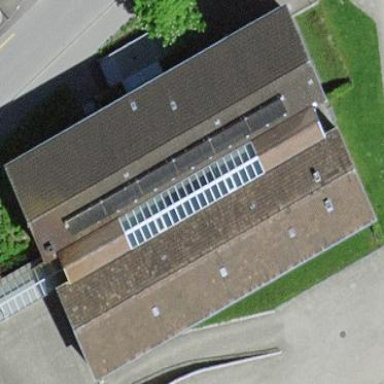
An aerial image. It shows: School building.